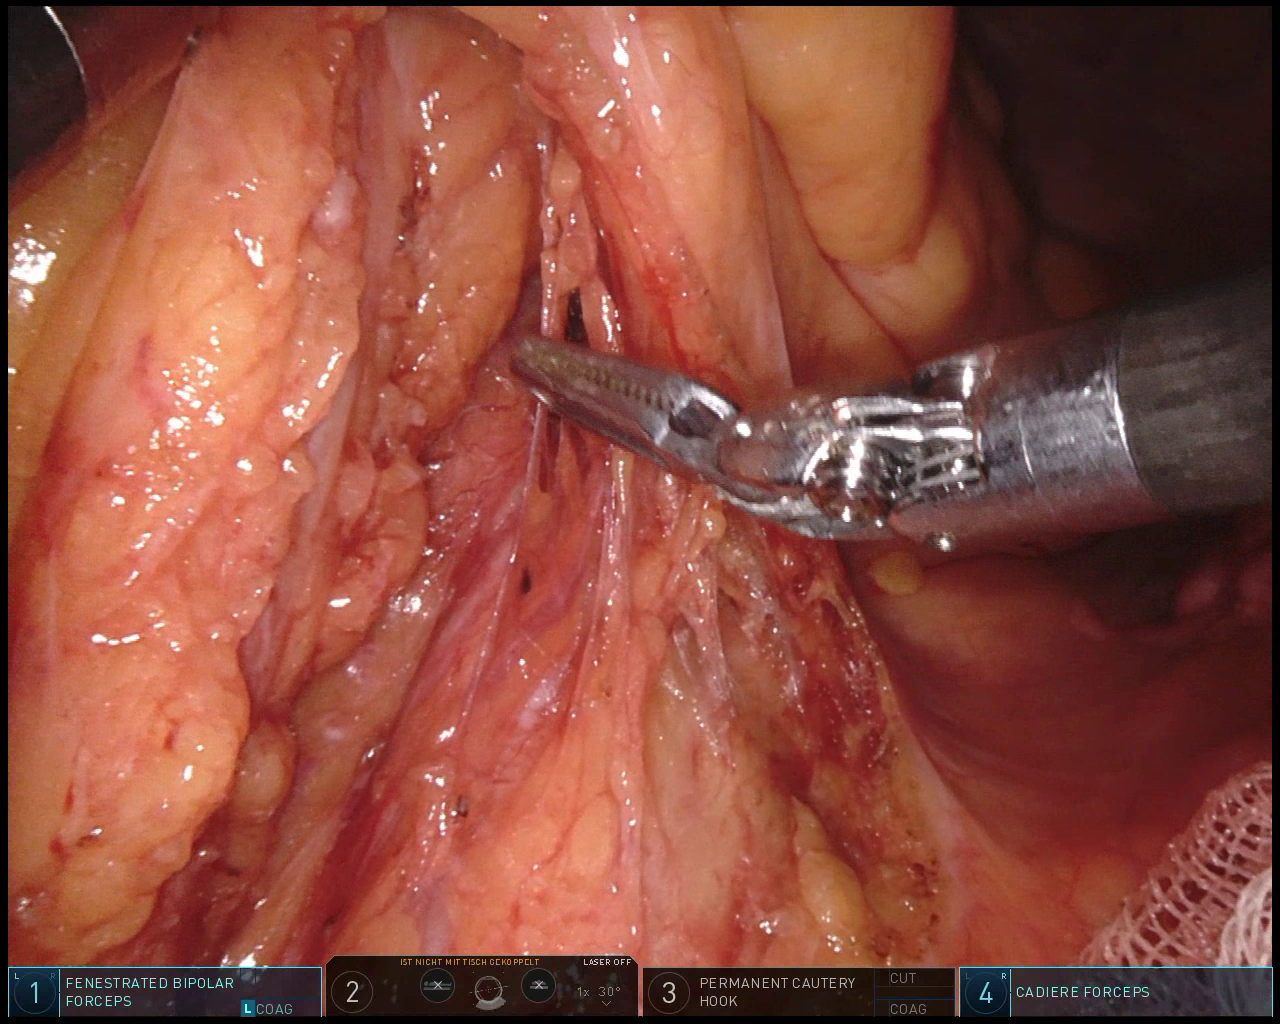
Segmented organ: ureter
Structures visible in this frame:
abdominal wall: no
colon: no
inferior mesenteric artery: no
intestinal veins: no
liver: no
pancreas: no
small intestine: no
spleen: no
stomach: no
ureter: yes
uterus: no
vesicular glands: no